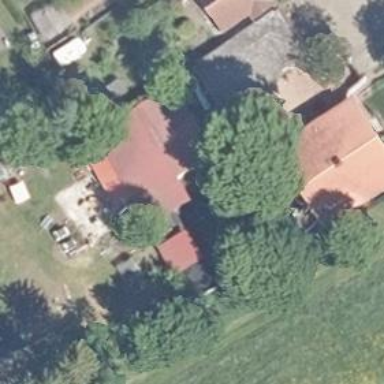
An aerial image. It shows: Simple house.